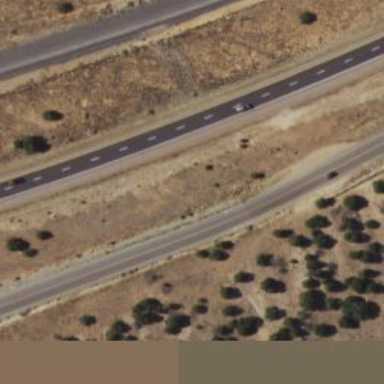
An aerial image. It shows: Road with "through" markings.